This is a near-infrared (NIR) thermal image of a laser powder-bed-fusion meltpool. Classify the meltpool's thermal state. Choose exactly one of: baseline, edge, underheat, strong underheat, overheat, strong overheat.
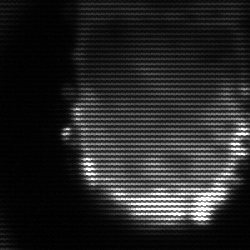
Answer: baseline